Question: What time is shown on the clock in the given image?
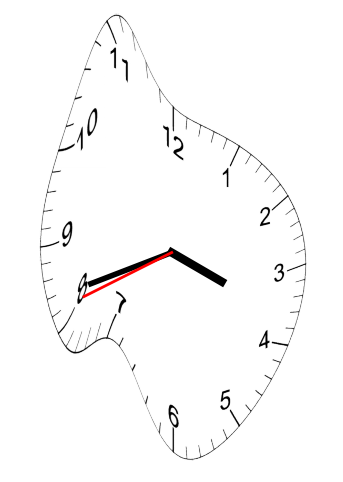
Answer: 03:41:41